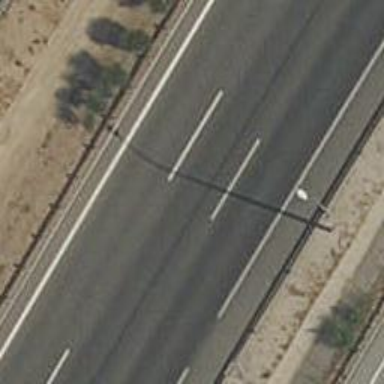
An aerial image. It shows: Motorway.